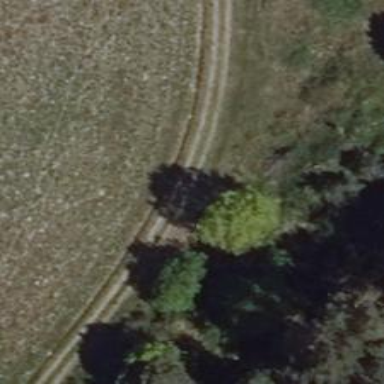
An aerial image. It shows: Track with grade5 tracktype.